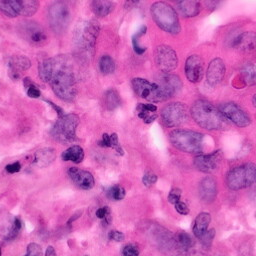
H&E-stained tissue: Pancreatic